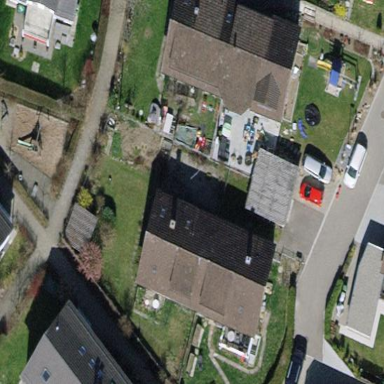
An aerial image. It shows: Semidetached house with gabled roof.